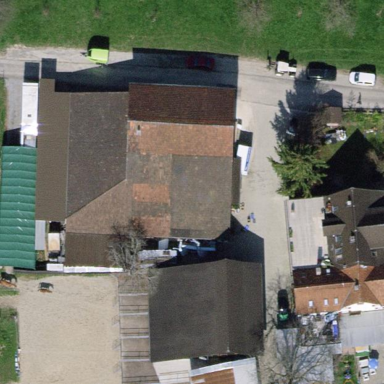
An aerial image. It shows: Farmyard area.